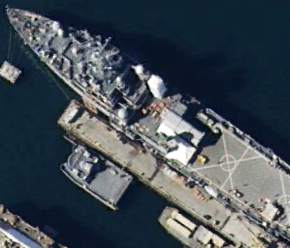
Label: combat